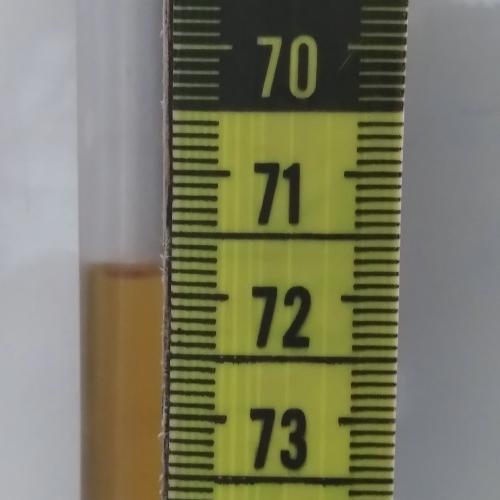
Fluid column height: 71.8 cm